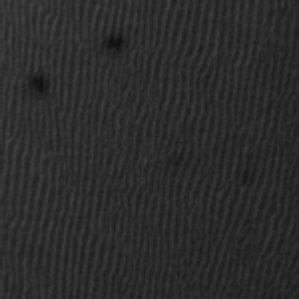
Label: frost